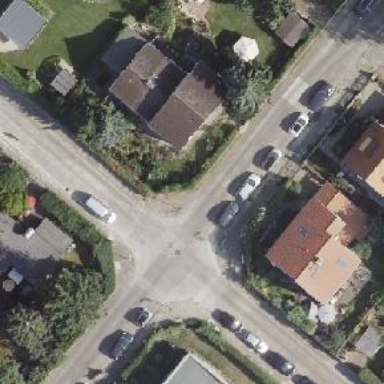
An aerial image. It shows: Unmarked crossing on the road.